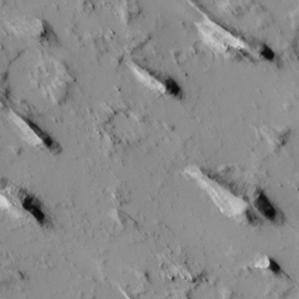
Label: non_frost